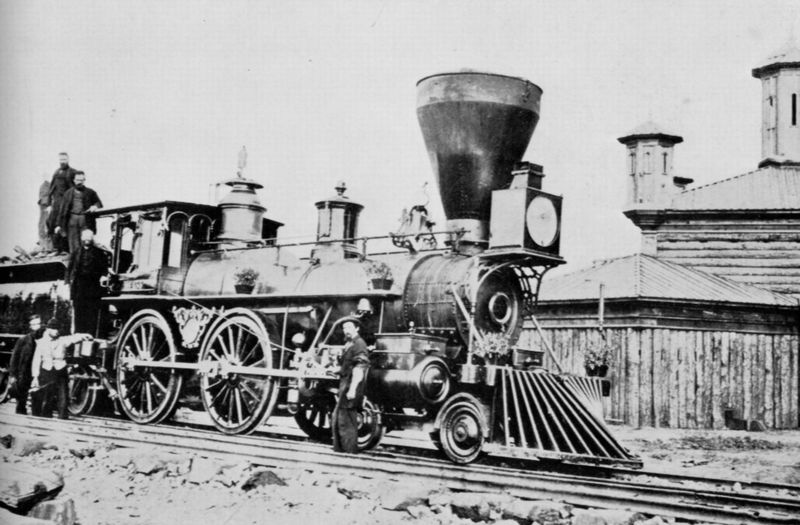
Titel: Lokomotive und Blockhaus der U.S. Armee
Künstler: Mathew B. Brady
Schlagwörter: felsen, mann, weiß, menschen, holz, männer, schwarz, dach, gebäude, haus, alt, steine, kamin, räder, schornstein, schuppen, turm, fels, zug, schlot, arbeiter, industrie, schutt, dampf, stämme, bretter, hoch, foto, fotografie, eisen, erker, stolz, schwarz weiß, bahnhof, bahn, eisenbahn, lok, lokomotive, dampflok, dampflokomotive, gleis, gleise, lock, schiene, schienen, stahl, reifen, holzhaus, blockhaus, kessel, wellblech, dampflock, schaffner, änner, lokführer, dampfeisenbahn, lokomotivführer, tender, industriezeitalter, schwarzweieß, kuhwerfer, lokomotve, bahnhhof, 100 jahre alt, führerhäuschen, führerhaus, kuhfänger, bullenfänger